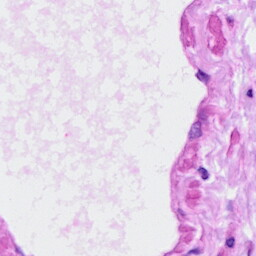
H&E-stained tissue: Ovarian